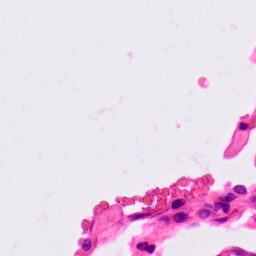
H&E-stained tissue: Lung